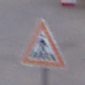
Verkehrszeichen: FussgaengerueberwegLinks
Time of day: MorningAfternoon
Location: Outdoor (Urban)
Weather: PartlyCloudy
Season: NotSpecified
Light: Natural